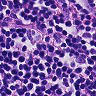
Metastatic tissue present: no